Question: I have a process which can be started from 3 different events, and I'm not really sure what is the right way to model it. This is an approach:

What is the right way to model it?
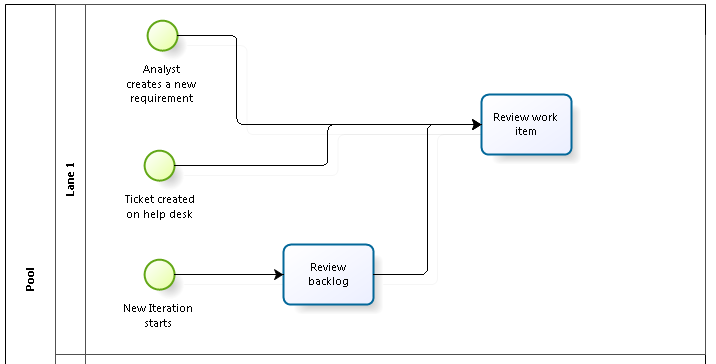
Answer: Sure you can have several start events in a BPMN process diagram. Just make sure the consequence is what you want: for every start event that 'fires' you get a separate process instance, independent from all others.
As a side note, I would just recommenend that you work a bit more on the overall consistency of your diagram.
1. Consider to use lanes as a relatively lightweight means of visualising process participants
2. Consider to type your start events: what exactly 'triggers', which 'activity' follows
3. Consider on 'how many' of underlying 'data objects' people work on for each 'trigger'
Just to illustrate a possibility (process modeling at that level is everything else than an 'exact' science)...